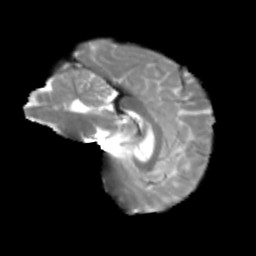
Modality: T2w
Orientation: sagittal
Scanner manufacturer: siemens
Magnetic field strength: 3 T
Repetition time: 4 s
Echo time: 0.0594 s